Question: What is the value of this measurement?
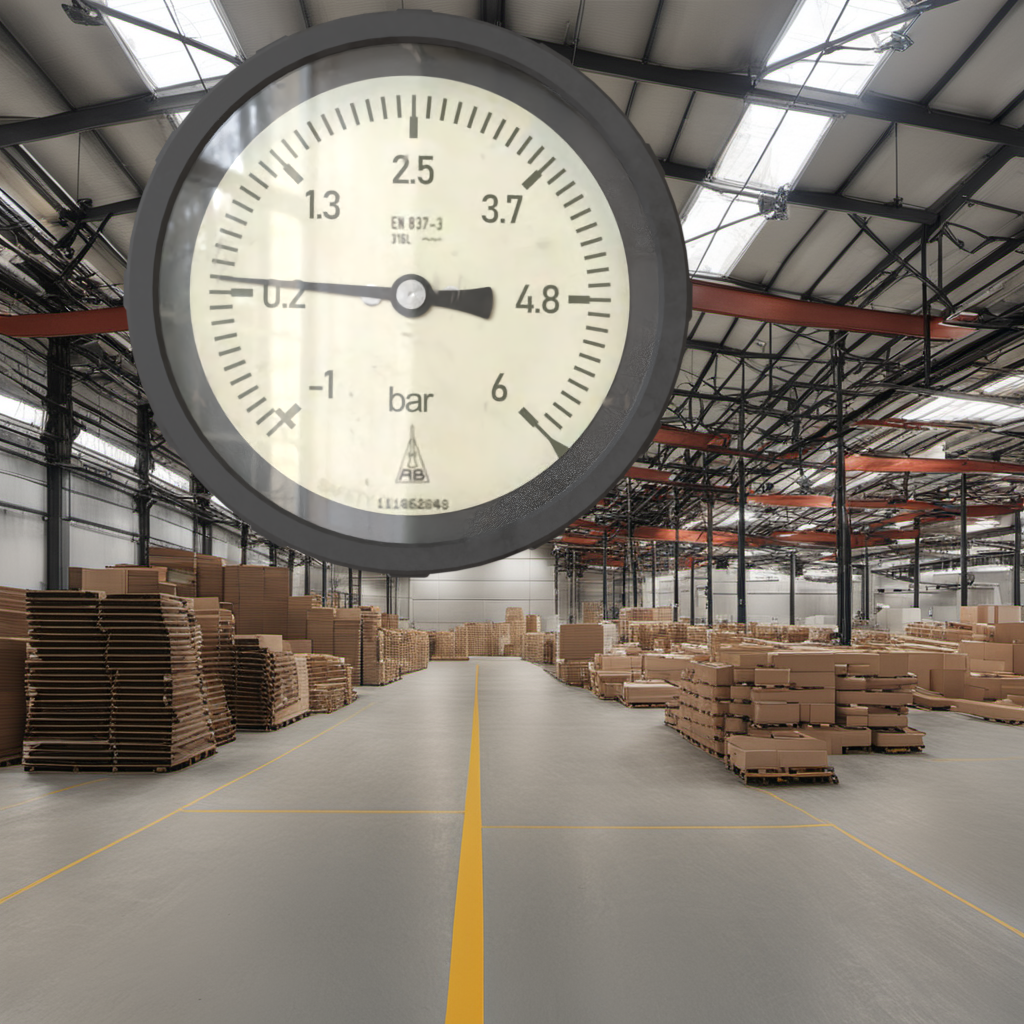
Answer: The result is 0.27
Question: What is the value range of the measurement in the image?
Answer: The range is from -1 to 6
Question: What is the minimum and maximum reading range of this measurement?
Answer: The minimum value is -1 and the maximum value is 6